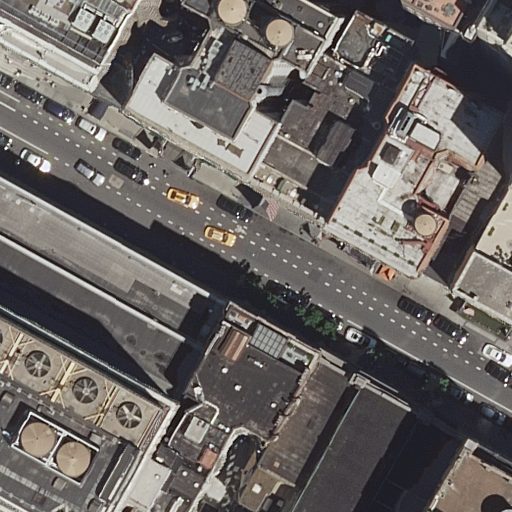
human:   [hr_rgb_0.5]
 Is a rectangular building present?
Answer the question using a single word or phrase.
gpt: yes

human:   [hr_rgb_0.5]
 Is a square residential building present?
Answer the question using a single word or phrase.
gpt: no

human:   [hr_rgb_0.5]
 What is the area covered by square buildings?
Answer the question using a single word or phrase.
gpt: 0m2

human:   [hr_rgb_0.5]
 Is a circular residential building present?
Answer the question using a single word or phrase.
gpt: no

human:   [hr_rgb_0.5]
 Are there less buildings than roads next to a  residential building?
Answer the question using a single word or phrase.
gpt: no

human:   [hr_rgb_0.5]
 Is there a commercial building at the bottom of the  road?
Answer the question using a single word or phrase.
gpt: no

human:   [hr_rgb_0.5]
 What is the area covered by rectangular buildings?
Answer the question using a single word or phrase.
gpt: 4930m2

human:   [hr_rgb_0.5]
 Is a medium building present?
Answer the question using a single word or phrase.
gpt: yes

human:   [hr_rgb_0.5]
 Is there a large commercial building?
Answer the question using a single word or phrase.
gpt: no

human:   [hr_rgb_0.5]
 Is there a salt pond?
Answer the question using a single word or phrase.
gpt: no

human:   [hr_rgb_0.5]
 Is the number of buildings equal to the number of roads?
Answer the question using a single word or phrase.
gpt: no

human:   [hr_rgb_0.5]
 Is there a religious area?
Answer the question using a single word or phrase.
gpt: no

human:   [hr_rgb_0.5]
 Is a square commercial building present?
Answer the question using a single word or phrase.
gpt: no

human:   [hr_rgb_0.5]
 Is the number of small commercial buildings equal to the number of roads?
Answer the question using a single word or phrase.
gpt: no

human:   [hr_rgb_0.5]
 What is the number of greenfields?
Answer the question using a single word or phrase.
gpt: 0

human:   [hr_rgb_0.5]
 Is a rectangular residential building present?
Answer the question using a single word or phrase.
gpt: yes

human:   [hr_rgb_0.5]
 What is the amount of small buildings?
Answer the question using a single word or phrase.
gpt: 5

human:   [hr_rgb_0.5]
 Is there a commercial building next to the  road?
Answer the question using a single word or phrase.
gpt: no

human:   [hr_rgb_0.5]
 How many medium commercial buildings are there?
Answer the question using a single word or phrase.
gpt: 0

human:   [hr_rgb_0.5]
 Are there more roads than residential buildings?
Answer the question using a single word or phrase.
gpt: no

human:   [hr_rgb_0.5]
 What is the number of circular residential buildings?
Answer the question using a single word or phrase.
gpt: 0

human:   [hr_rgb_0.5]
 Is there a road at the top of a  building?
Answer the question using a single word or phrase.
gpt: yes

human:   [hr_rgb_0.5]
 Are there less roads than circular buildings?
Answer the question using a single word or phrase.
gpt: no

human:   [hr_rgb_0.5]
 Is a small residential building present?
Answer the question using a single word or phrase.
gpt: yes

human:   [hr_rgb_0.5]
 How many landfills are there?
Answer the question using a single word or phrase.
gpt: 0

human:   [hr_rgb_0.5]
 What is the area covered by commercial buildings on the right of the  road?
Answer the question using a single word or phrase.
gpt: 0m2

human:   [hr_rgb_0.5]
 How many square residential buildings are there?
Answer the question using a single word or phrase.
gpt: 0

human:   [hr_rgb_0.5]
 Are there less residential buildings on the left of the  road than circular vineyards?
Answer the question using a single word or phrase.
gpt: no

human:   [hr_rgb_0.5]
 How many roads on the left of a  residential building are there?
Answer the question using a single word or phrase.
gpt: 1

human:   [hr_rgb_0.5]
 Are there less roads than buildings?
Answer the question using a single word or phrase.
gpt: yes

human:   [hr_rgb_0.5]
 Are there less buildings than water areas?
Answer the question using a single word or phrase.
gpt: no

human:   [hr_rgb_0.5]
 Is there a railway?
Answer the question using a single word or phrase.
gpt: no

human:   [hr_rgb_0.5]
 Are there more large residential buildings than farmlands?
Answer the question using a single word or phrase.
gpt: yes

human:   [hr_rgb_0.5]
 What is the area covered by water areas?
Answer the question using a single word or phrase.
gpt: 0m2

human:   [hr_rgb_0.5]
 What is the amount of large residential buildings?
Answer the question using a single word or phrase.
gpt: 3

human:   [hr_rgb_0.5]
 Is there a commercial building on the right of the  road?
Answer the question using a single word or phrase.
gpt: no